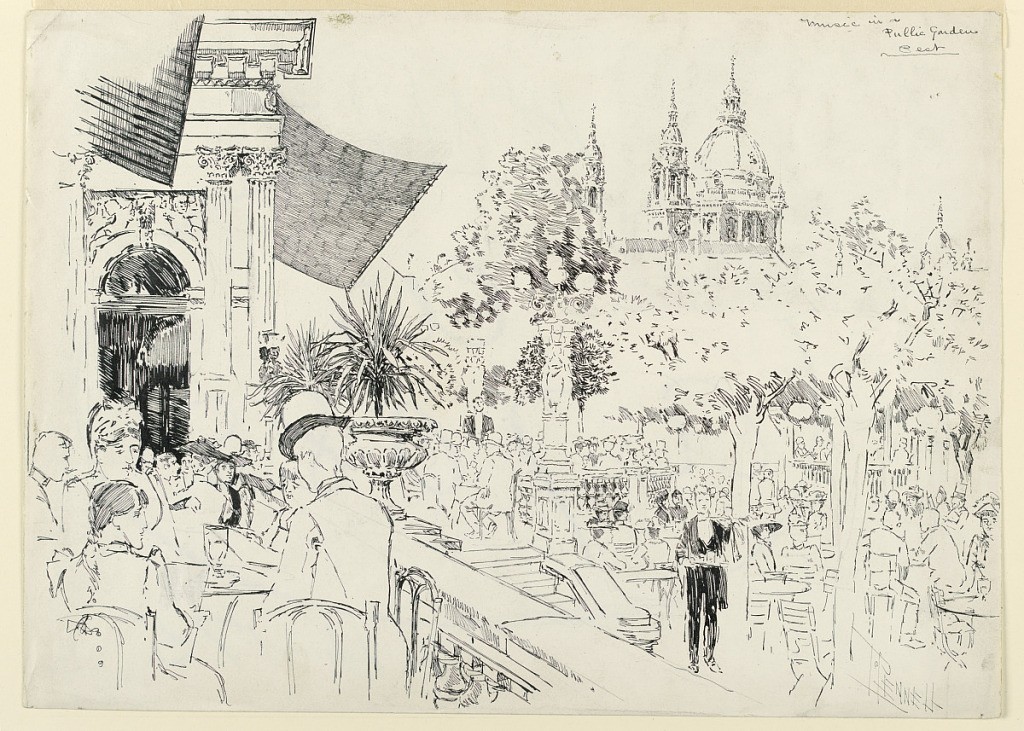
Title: Music in a Public Garden
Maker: Joseph Pennell, American, active England, 1857–1926
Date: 1891
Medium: Pen and black ink, graphite on paper
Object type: Drawing
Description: Illustration of a large outdoor cafe in Budapest. People sitting at tables, with terrace in left foreground.